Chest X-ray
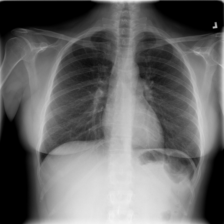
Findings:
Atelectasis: negative
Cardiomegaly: negative
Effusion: negative
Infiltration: negative
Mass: negative
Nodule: negative
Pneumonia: negative
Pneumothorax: negative
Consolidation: negative
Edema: negative
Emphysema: negative
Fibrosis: negative
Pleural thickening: negative
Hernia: negative